Question: I have a homework assignment in which i have to edit a very large project (add code in certain places). The thing is that the project has an 'import __main__' statement which PyCharm underlines with a red curly line and says: "no mudule named '__main__'".

I don't quite understand how the project runs without crashing- when i debug that import line it is carried out and the debugger continues to the next line without crashing, probably recognizing the module and therefore is able to access its dictionary.
I've seen some posts stating it has to do with bug track in PyCharm. I tried resetting cache and it didn't help.
The project is in Python 2.7 and so is the configured interpreter.
The project works just fine from command line also.
Any ideas ?
Edit: I tried isolating the issue by opening an empty module, importing '__main__' in it, declaring a global variable and then accessing that variable - it worked even though PyCharm reported it as error with red curly line under the import statement. I really can't understand how it works (?)
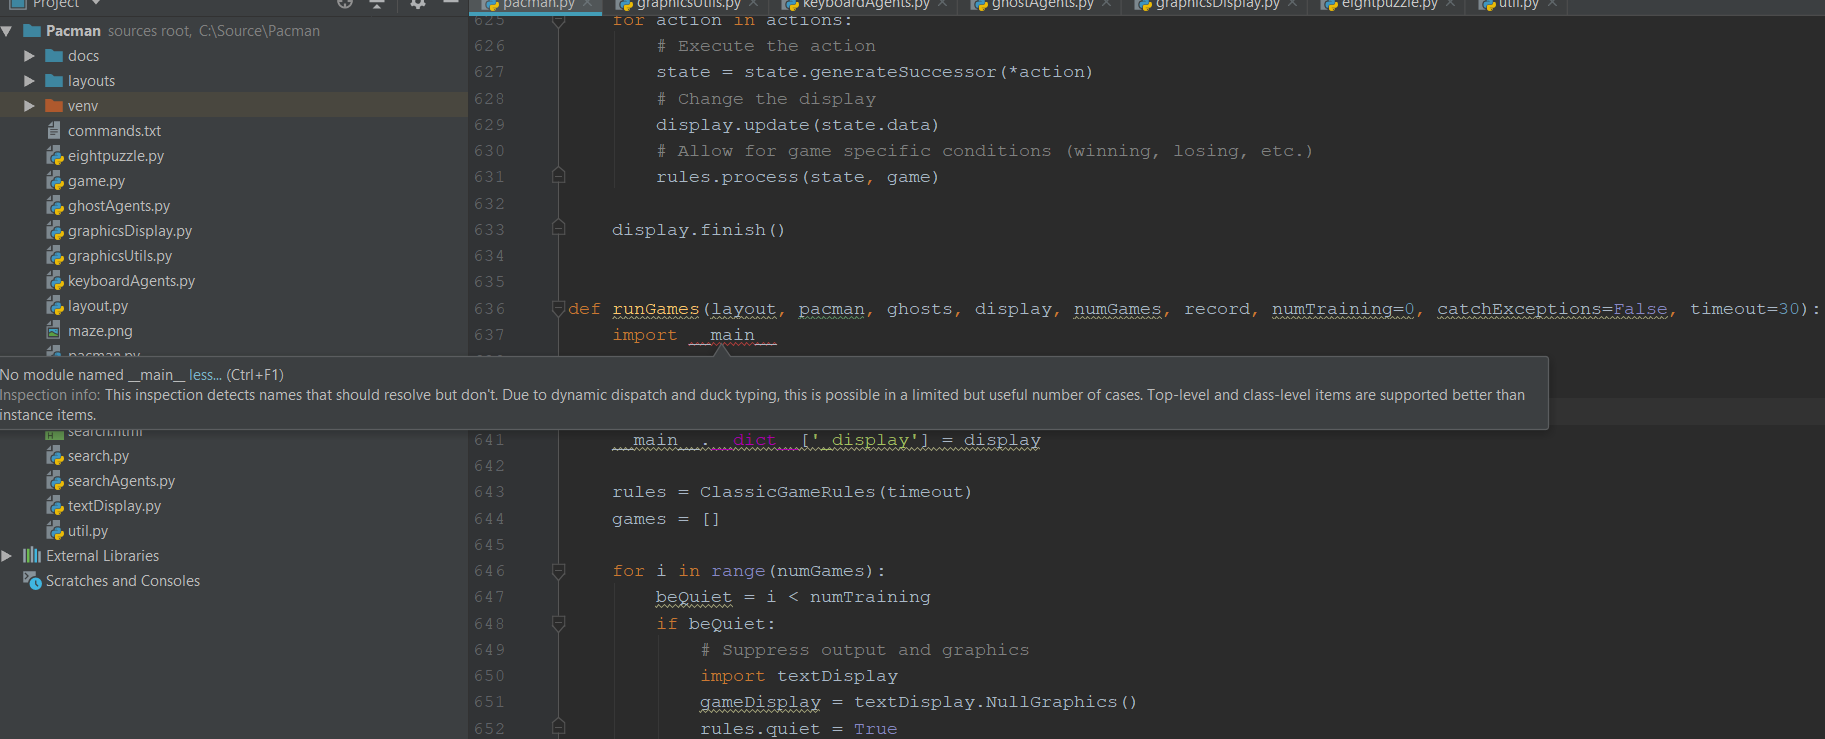
Answer: That's PyCharm not quite understanding the import system. '__main__' is the name of the module Python creates for a program's top-level script, regardless of the name of the script's file.
PyCharm appears to be expecting a '__main__.py' file, but no such file is necessary. The code is fine.